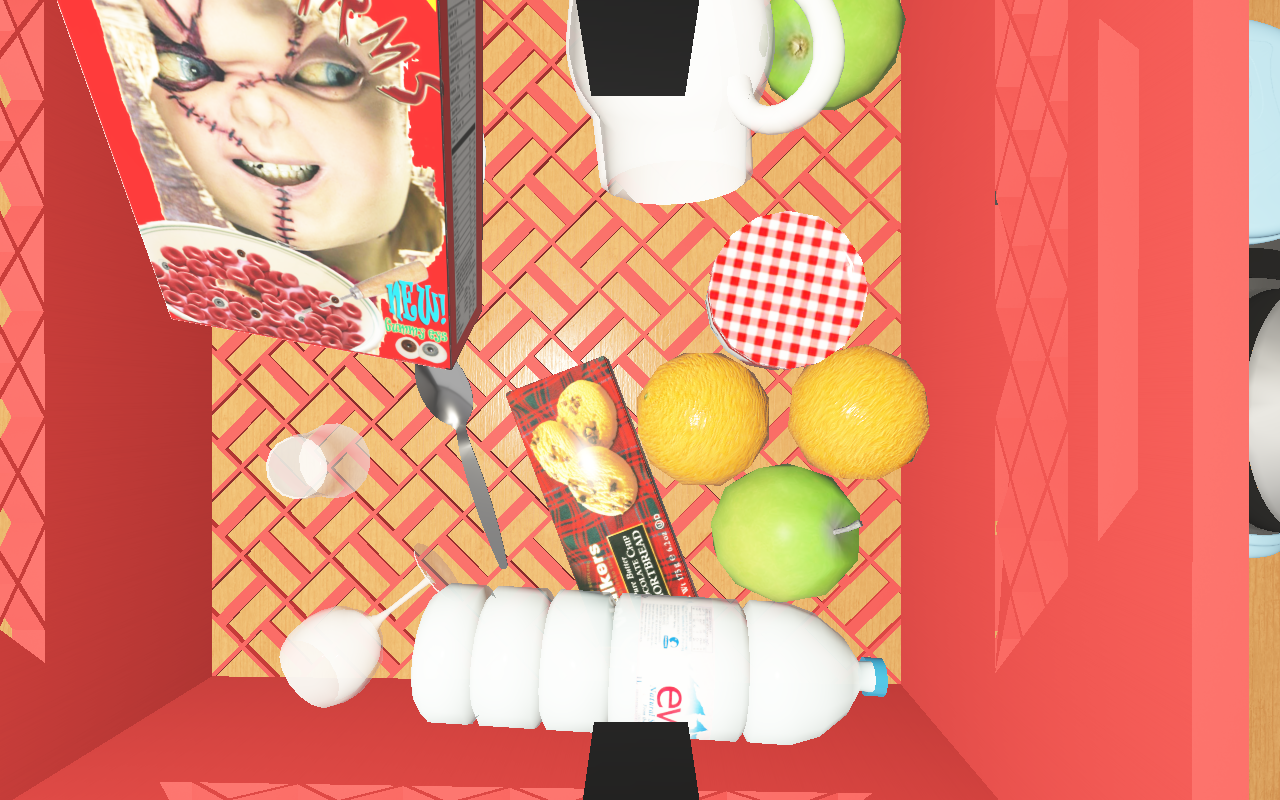
Objects in the scene:
water bottle
apple
orange
orange
spoon
glass
honey jar
jam jar
cereal box
cereal box